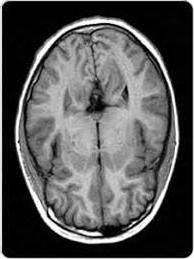
Label: notumor